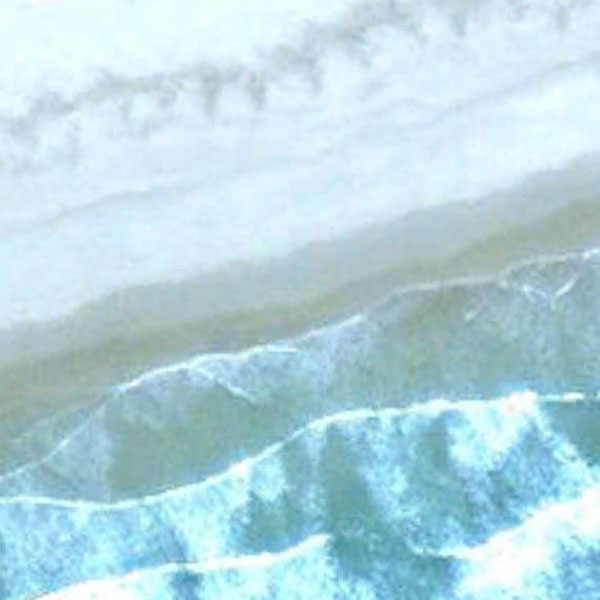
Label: Beach